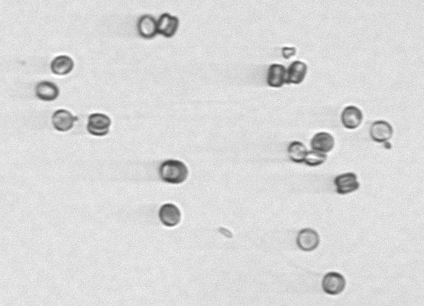
Label: Thalassiosira_sp_aff_mala